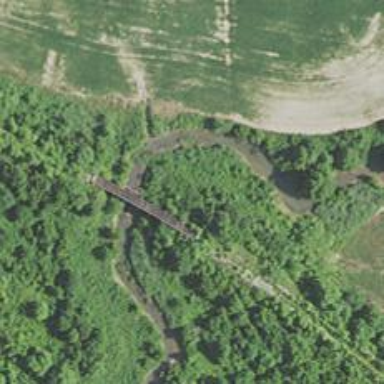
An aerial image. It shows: Abandoned railroad bridge.